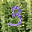
Label: 3